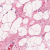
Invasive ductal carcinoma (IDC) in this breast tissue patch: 0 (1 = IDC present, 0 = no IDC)